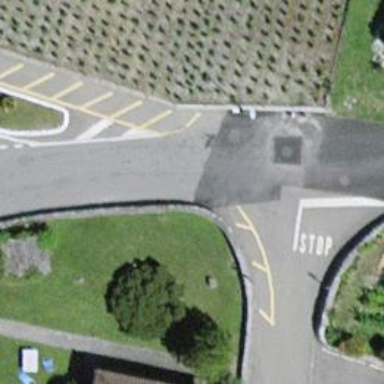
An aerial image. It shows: Zebra crossing on the road.